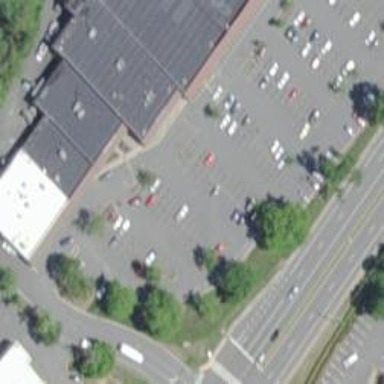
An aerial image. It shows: Parking space is available.